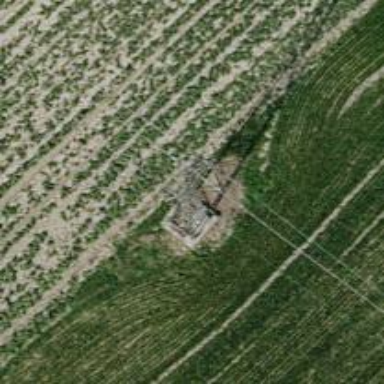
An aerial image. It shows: Power tower.